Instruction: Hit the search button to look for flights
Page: home
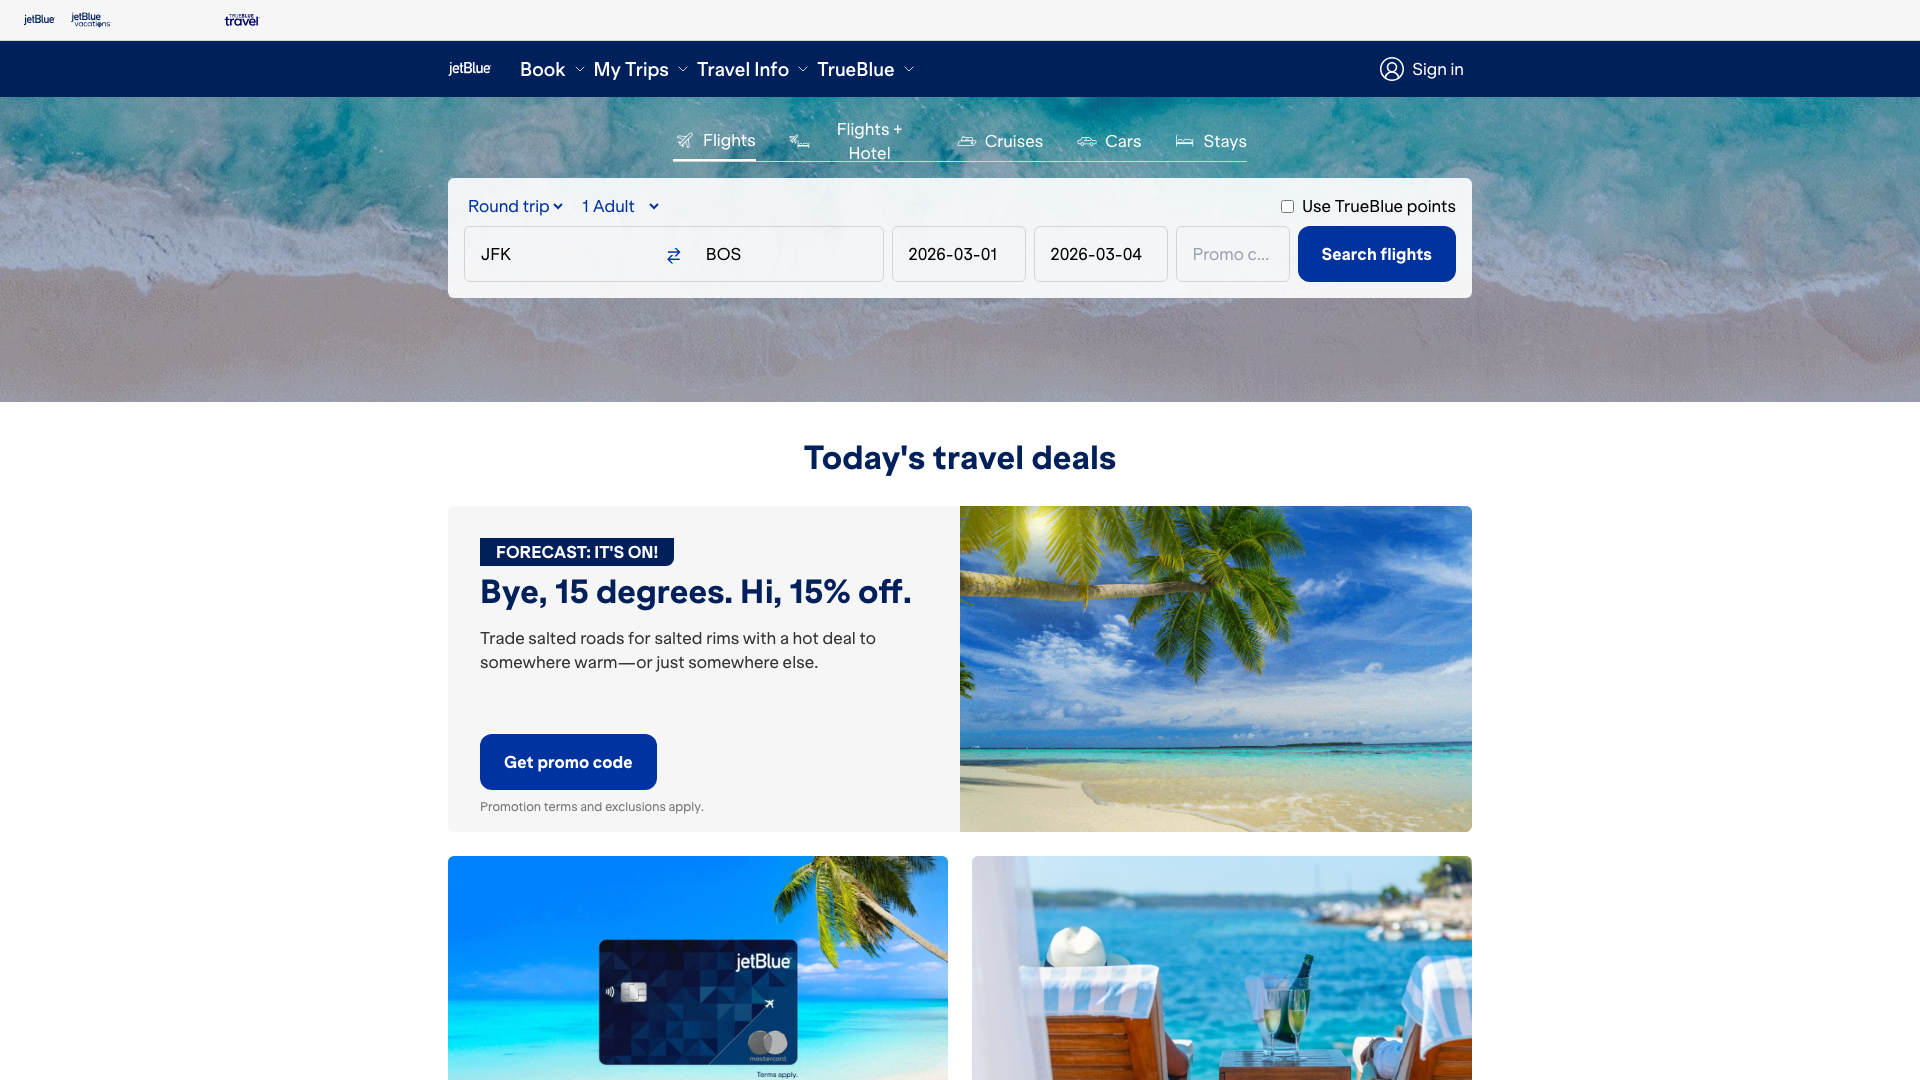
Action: click